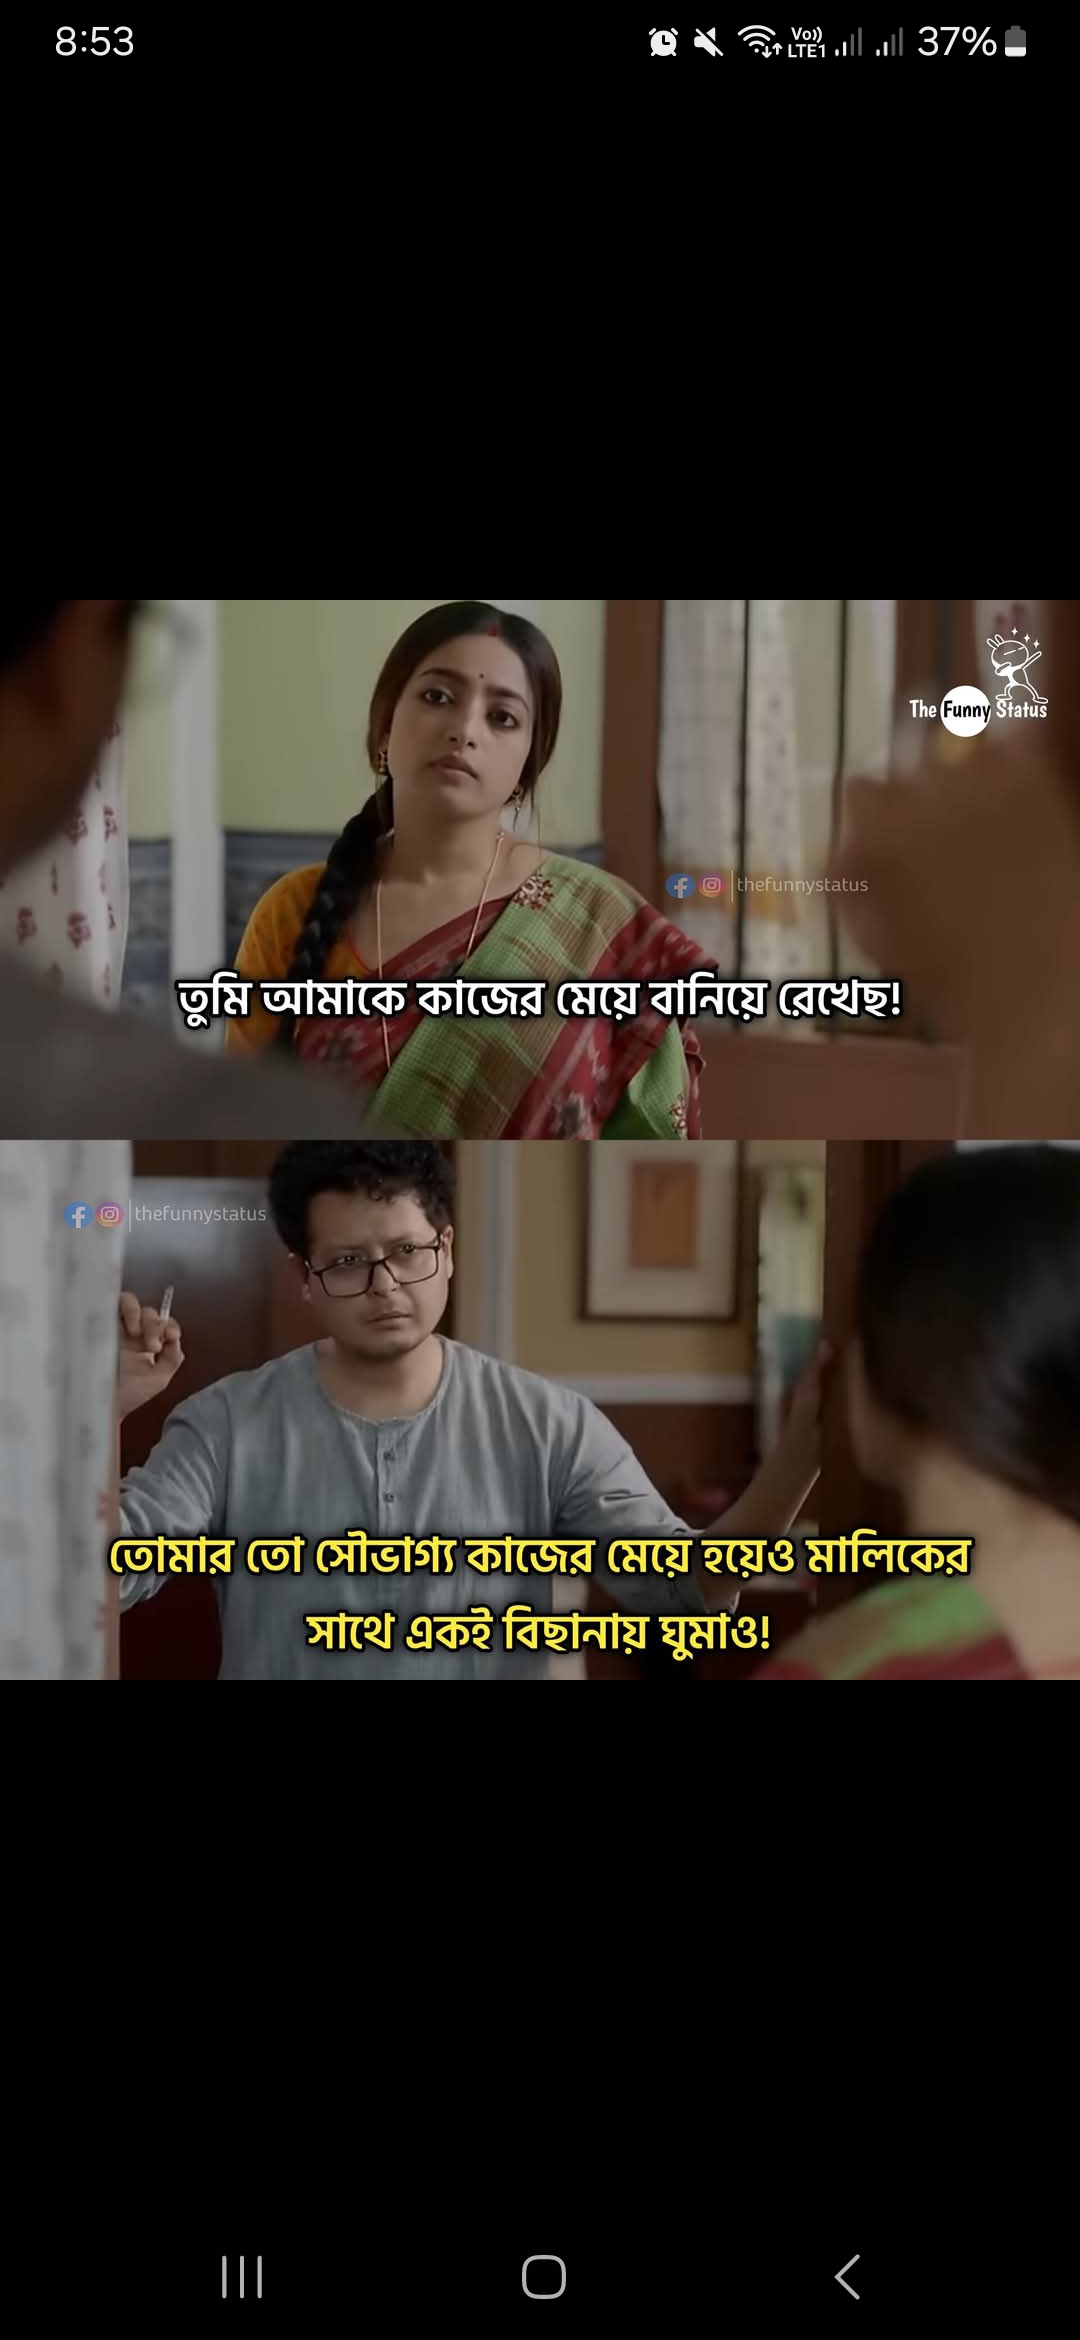
Text: তুমি আমাকে কাজের মেয়ে বানিয়ে রেখেছ! , তোমার তো সৌভাগ্য কাজের মেয়ে হয়েও মালিকের সাথে একই বিছানায় ঘুমাও!
Label: Hate
Hate category: Personal Offence
Targeted group: Community